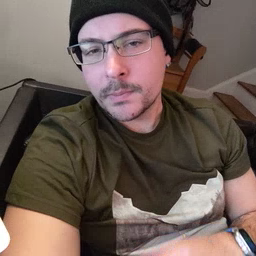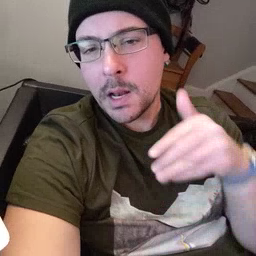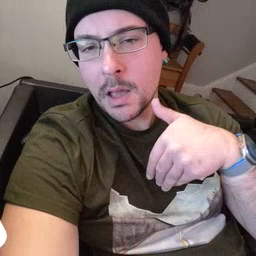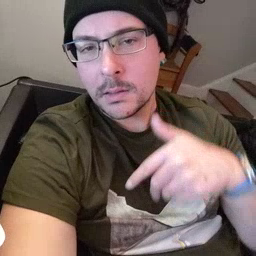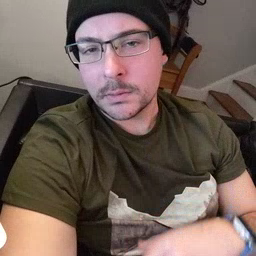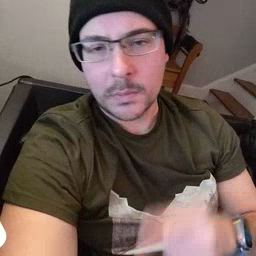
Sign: night